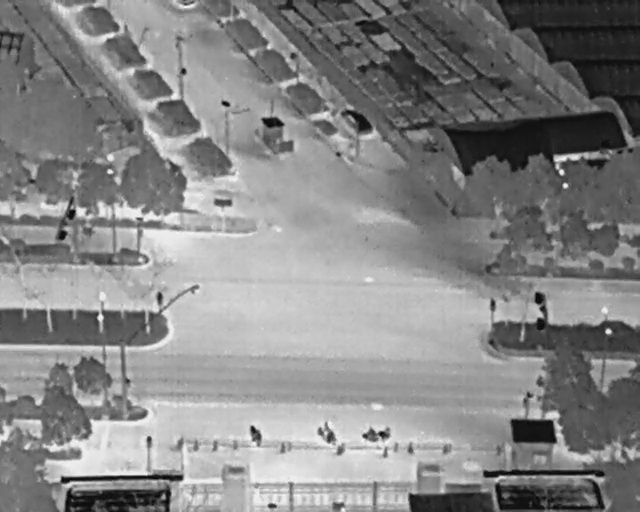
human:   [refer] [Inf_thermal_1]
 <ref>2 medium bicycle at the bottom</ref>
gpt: <box>[[57, 81, 60, 87, 2], [50, 81, 52, 87, 48]]</box>